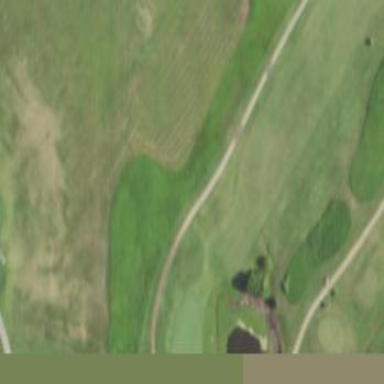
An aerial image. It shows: Rough area on grassy golf course.